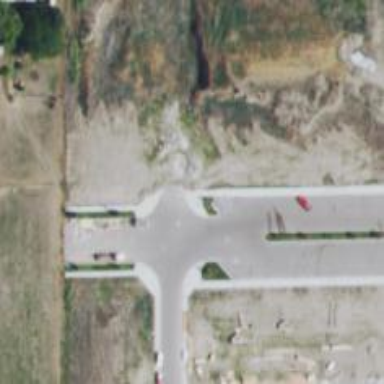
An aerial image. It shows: Unmarked crossing on footway.